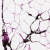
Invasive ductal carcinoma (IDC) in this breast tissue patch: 0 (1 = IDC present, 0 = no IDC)